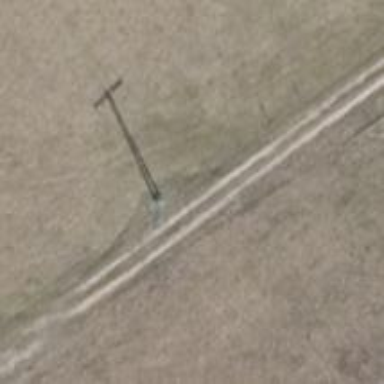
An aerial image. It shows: Power pole.